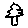
Label: tree